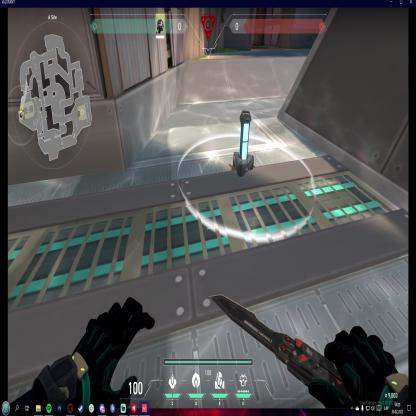
Label: planted spike